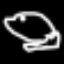
Label: frog